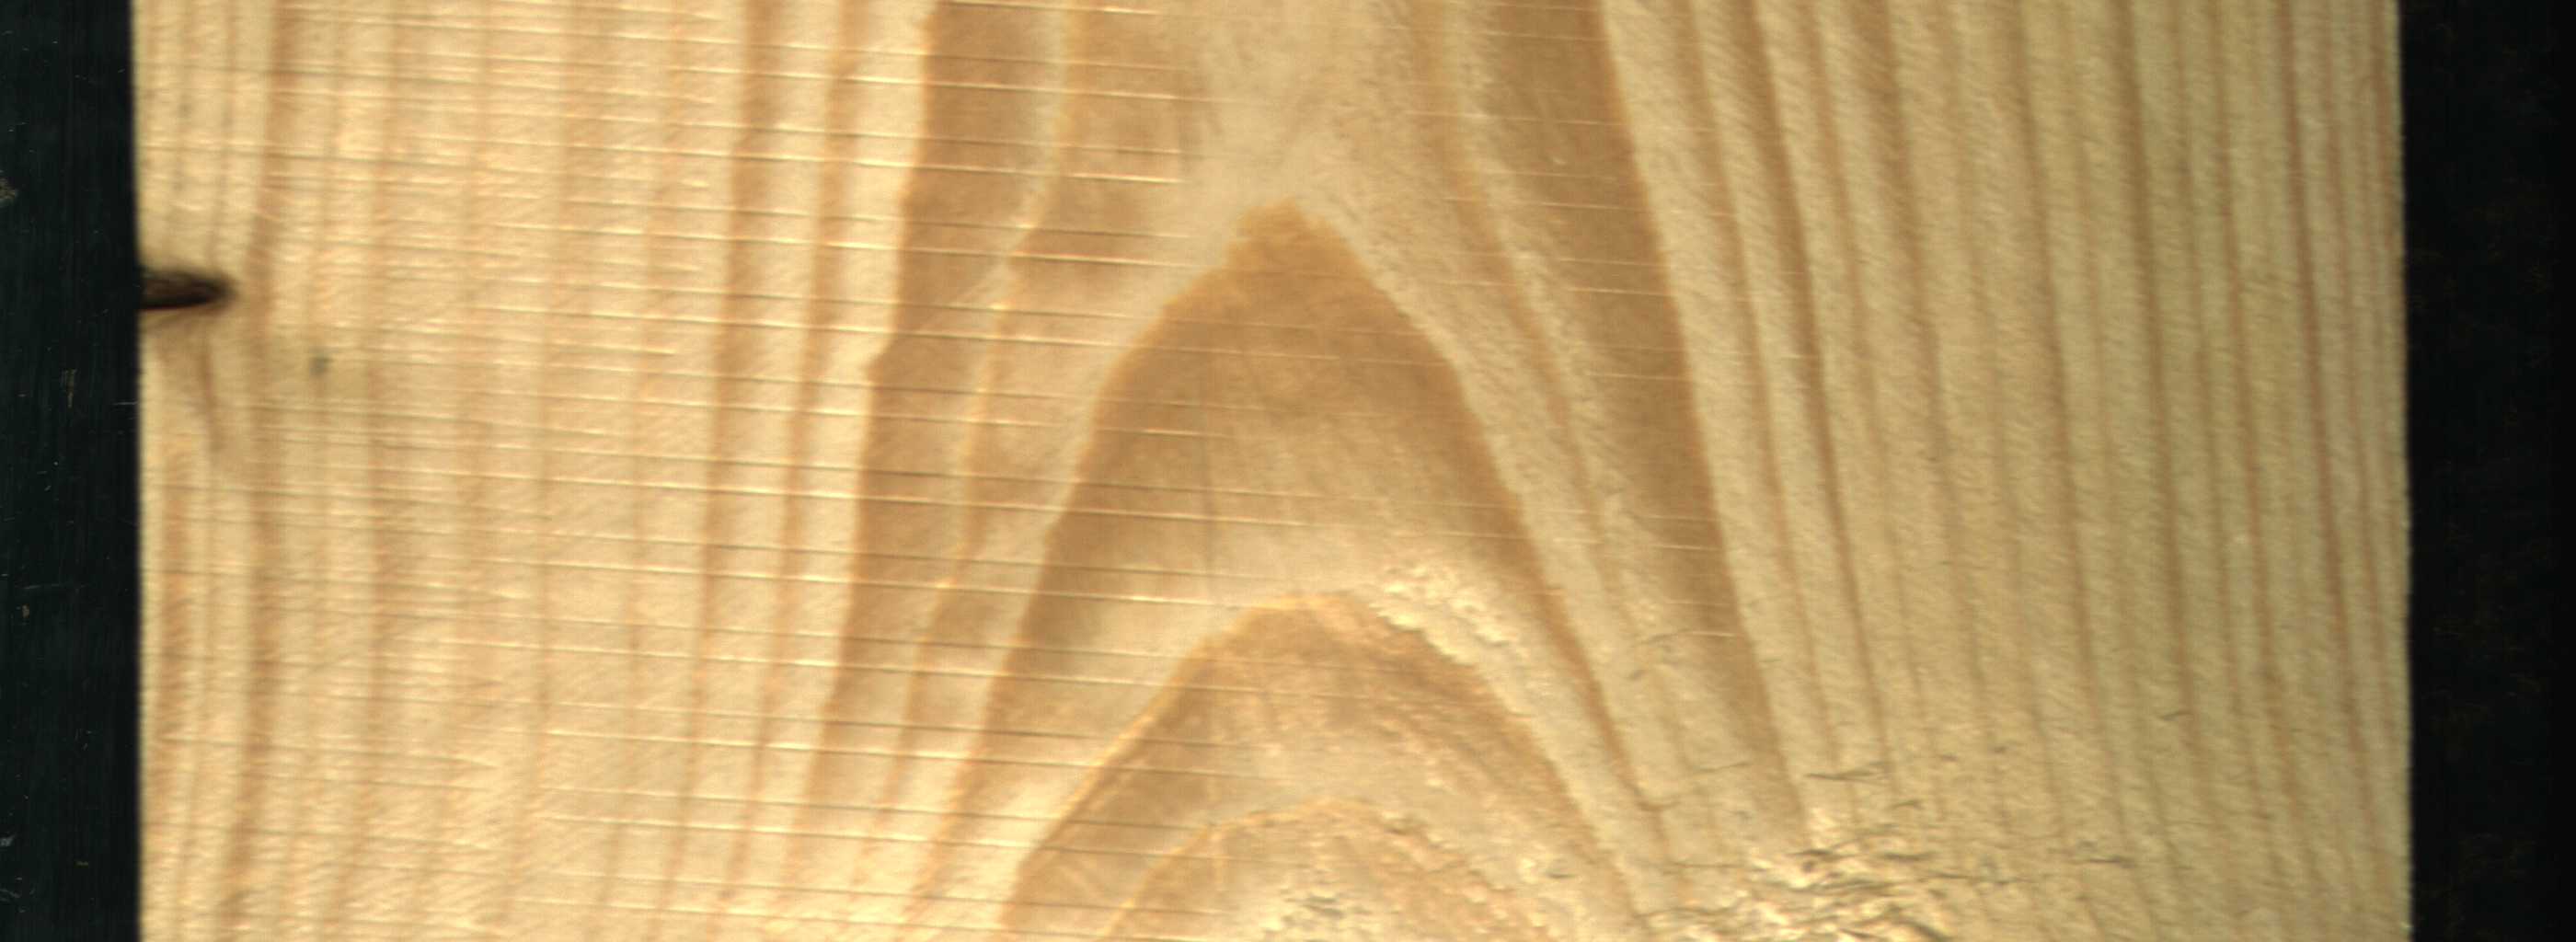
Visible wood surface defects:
Knot_missing